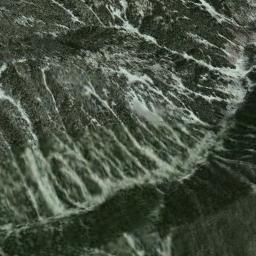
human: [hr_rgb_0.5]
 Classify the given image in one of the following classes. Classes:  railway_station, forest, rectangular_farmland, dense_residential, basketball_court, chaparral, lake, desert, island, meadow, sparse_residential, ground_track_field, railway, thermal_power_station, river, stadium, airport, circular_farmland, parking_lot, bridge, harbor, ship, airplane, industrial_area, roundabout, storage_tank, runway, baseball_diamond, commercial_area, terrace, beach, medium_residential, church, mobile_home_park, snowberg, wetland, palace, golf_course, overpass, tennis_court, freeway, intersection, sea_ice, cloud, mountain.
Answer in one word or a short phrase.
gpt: mountain